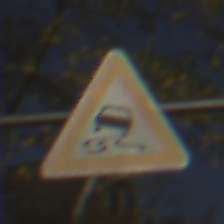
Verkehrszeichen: SchleuderOderRutschgefahr
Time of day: SunriseSunset
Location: Outdoor (Urban)
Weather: PartlyCloudy
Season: Autumn
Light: Natural